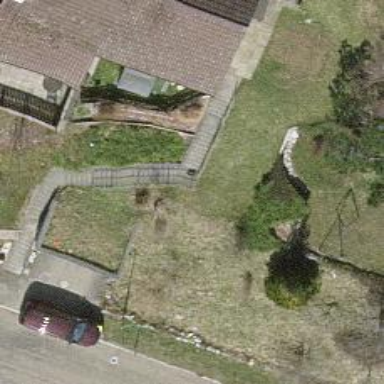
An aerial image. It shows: Set of steps on the road.